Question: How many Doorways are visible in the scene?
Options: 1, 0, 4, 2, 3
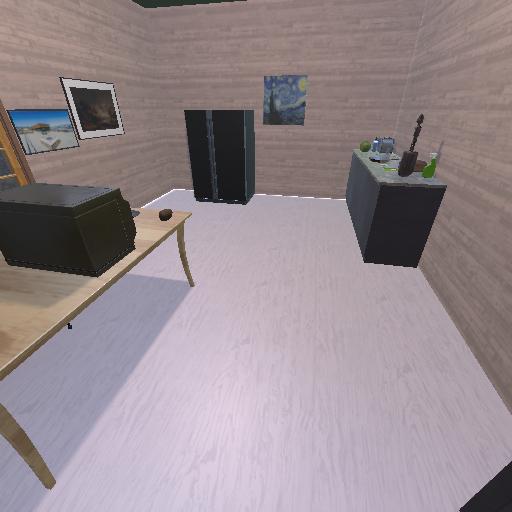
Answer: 1